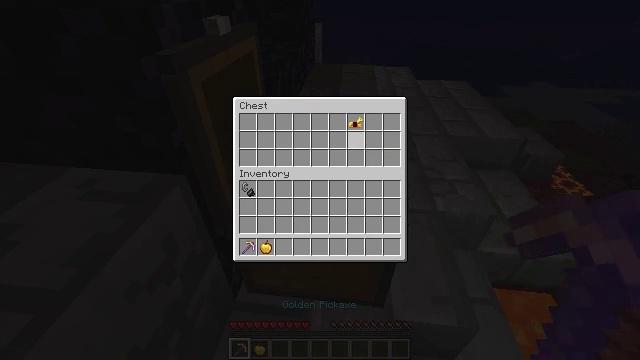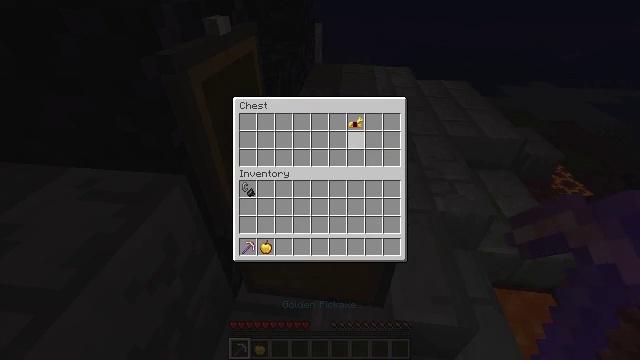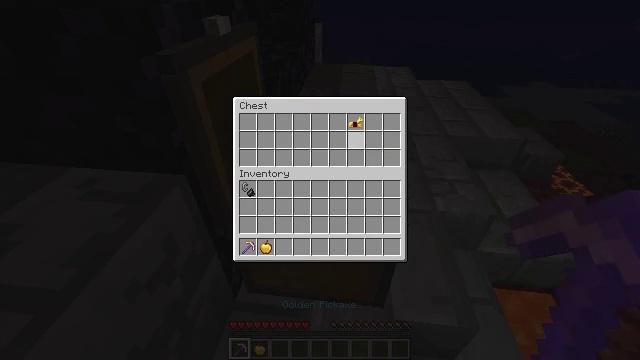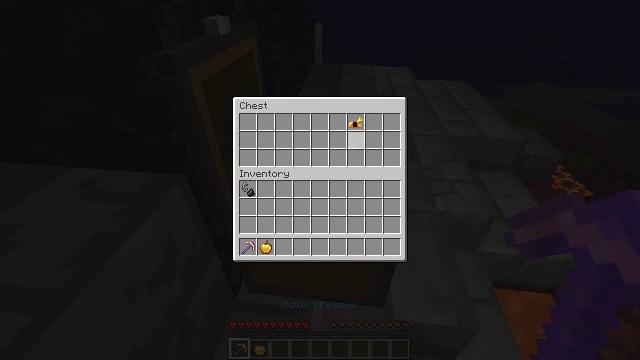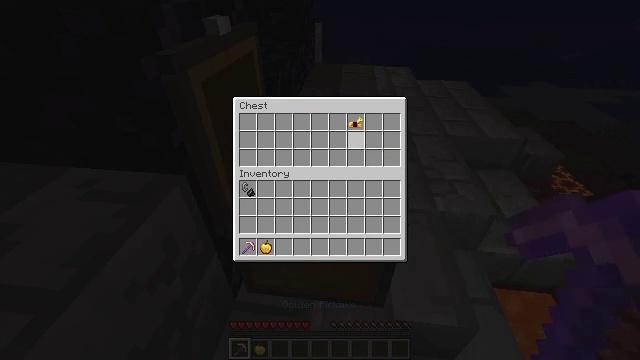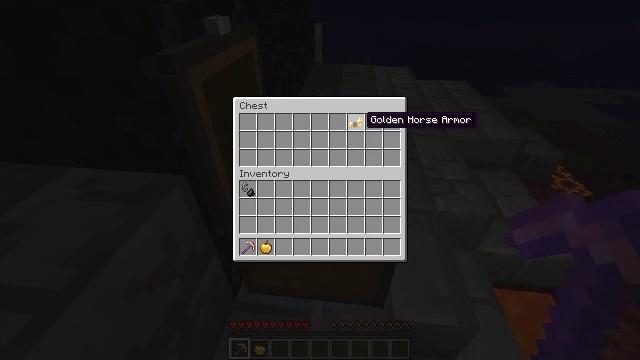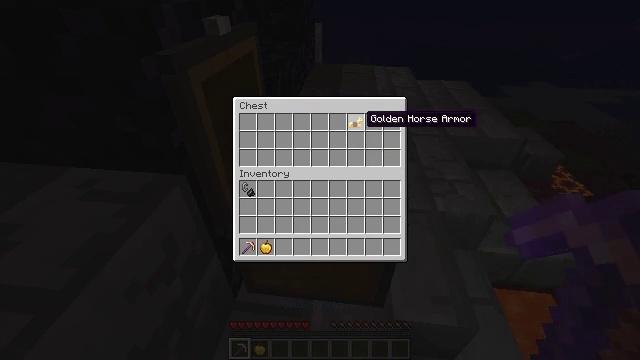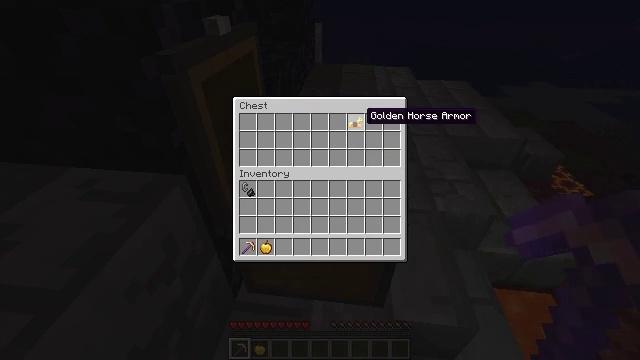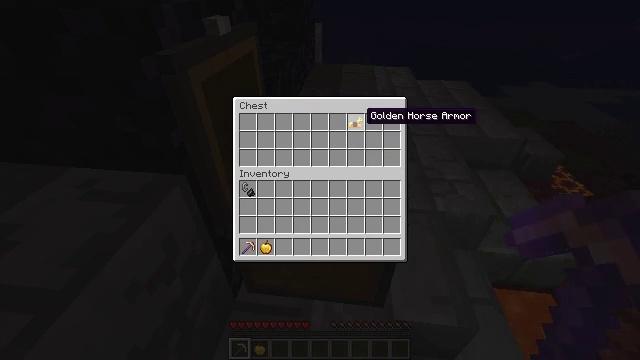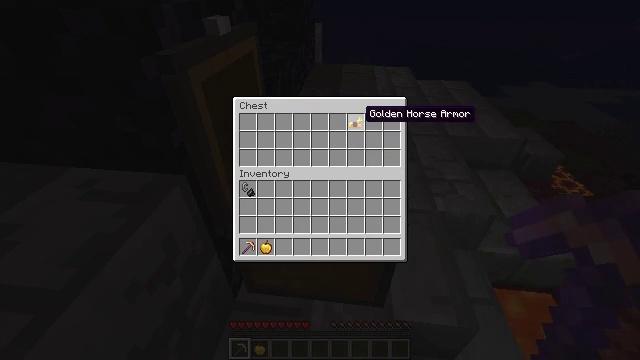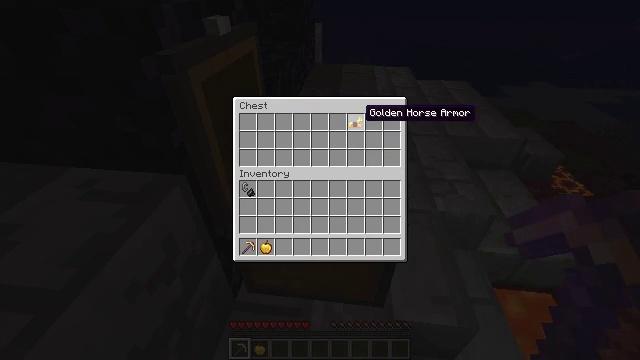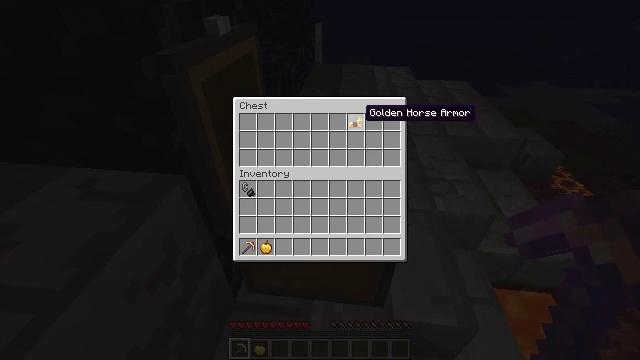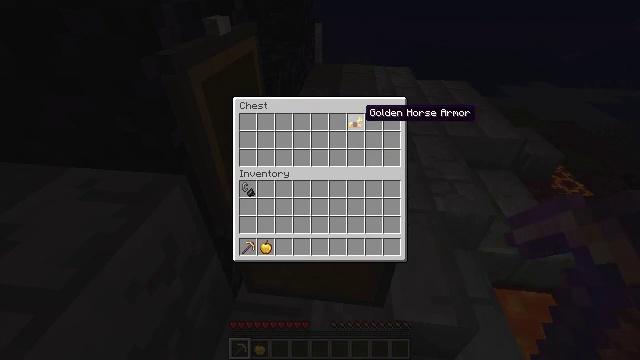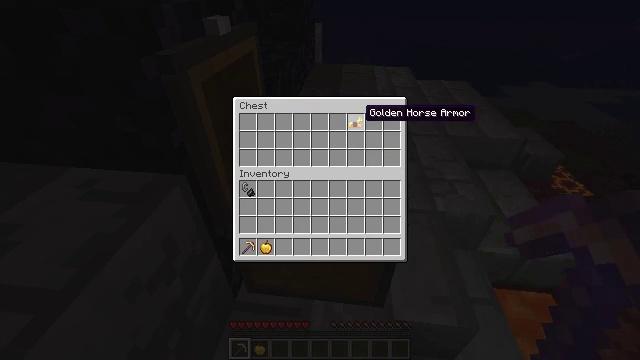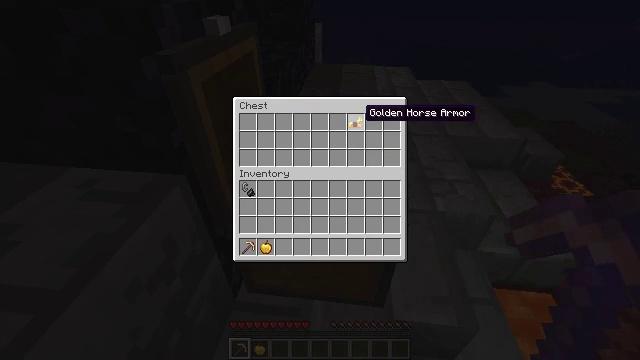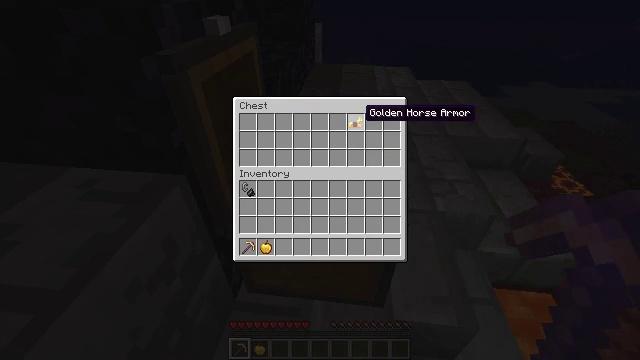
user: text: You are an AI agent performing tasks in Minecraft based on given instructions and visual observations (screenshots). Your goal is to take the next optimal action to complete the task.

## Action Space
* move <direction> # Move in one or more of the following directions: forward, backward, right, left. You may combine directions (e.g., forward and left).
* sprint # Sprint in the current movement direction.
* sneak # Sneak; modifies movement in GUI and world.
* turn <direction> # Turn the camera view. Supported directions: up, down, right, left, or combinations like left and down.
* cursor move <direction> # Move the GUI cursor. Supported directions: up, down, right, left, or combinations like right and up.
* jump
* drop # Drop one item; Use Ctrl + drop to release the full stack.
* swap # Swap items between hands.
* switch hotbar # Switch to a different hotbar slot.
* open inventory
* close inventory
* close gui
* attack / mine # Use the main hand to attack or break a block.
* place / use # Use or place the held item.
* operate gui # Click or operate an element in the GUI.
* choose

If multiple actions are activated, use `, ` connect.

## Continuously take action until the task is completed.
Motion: motion action
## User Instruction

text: Reclaim the chest into your inventory.
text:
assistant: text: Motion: no_op
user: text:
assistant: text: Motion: no_op
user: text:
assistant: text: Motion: no_op
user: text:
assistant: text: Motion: no_op
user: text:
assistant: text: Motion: no_op
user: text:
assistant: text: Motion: no_op
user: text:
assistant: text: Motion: no_op
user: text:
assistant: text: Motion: no_op
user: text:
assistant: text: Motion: no_op
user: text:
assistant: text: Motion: no_op
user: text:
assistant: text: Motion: no_op
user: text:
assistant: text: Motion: no_op
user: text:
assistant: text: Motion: no_op
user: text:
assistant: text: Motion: no_op
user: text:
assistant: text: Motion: no_op
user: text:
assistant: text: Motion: no_op
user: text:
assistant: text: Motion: no_op
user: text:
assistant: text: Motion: no_op
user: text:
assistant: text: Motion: no_op
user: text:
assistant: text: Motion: no_op
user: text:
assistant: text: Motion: no_op
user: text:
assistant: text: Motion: no_op
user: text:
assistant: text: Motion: no_op
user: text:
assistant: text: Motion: no_op
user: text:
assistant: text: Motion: no_op
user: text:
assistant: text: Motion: operate gui
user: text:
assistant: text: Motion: operate gui
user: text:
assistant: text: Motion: operate gui
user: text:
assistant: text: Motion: no_op
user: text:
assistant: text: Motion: cursor move left and down